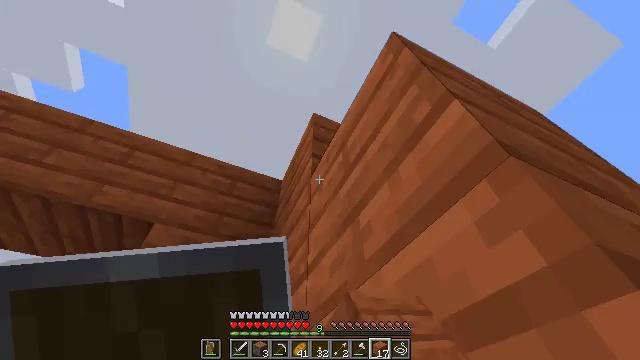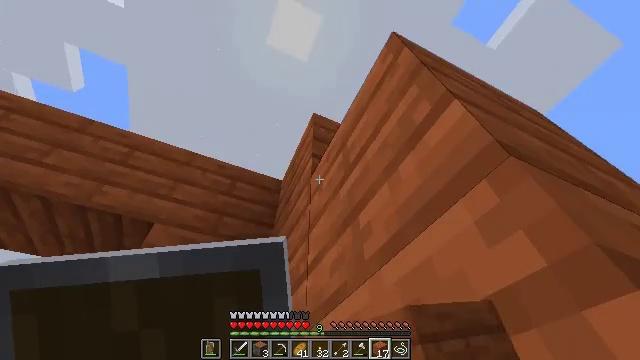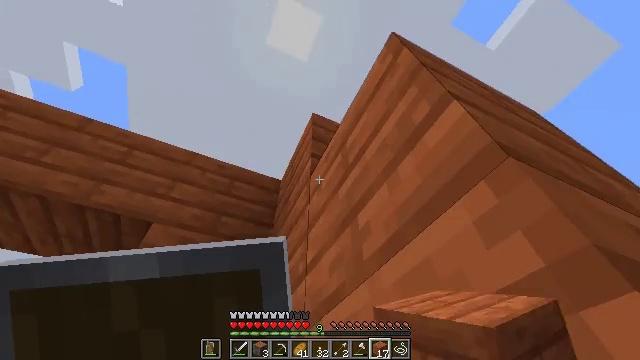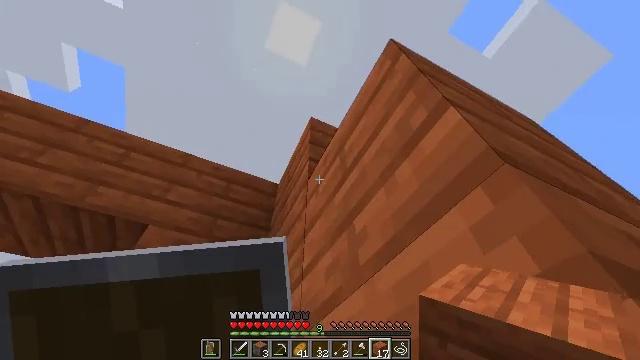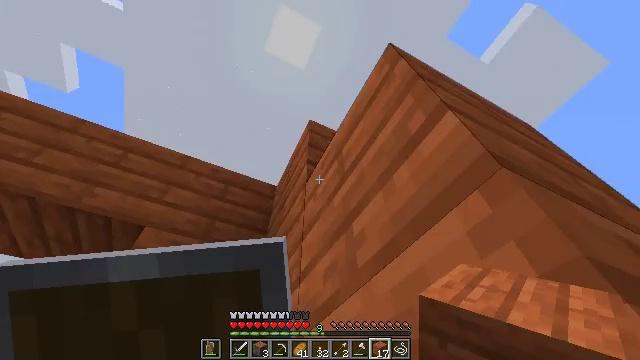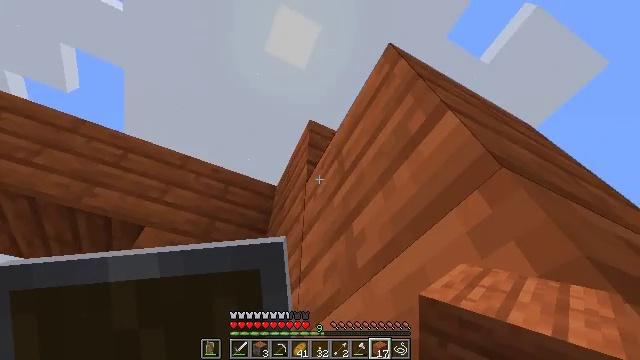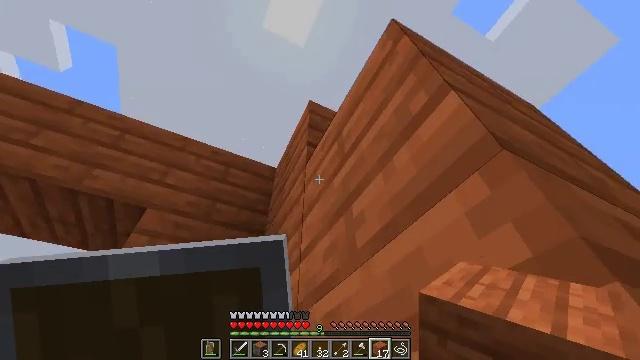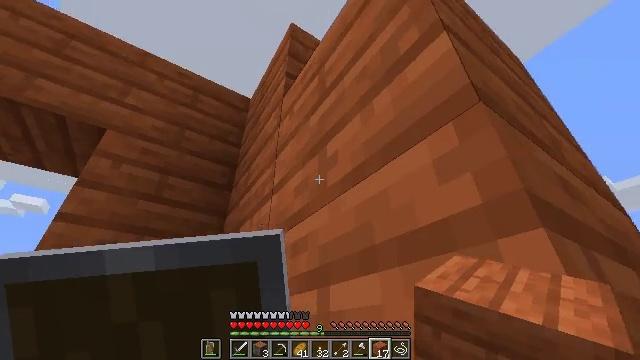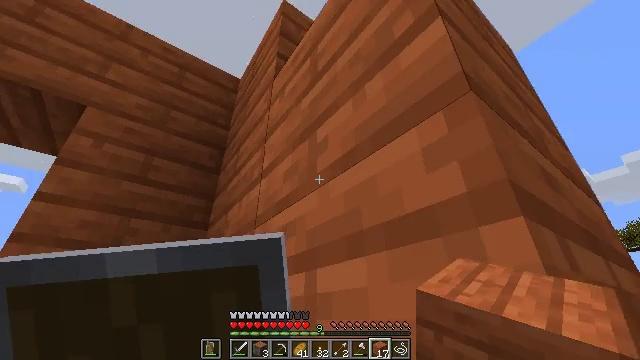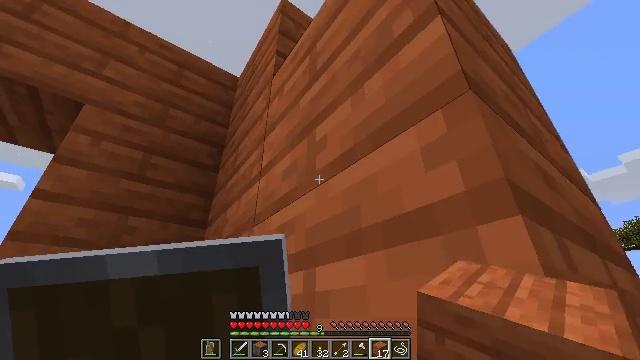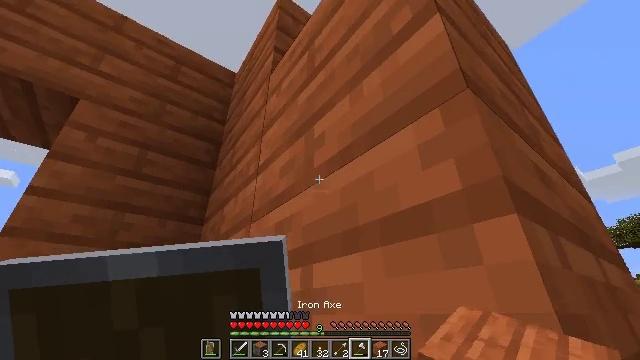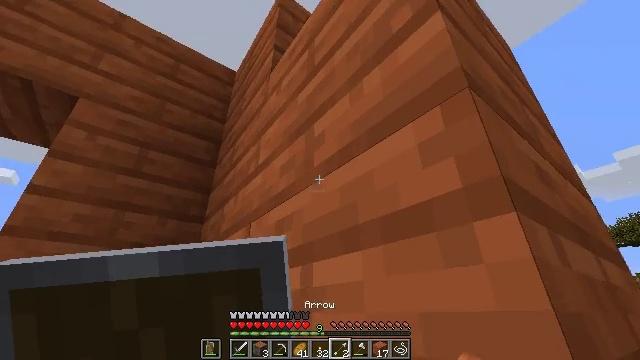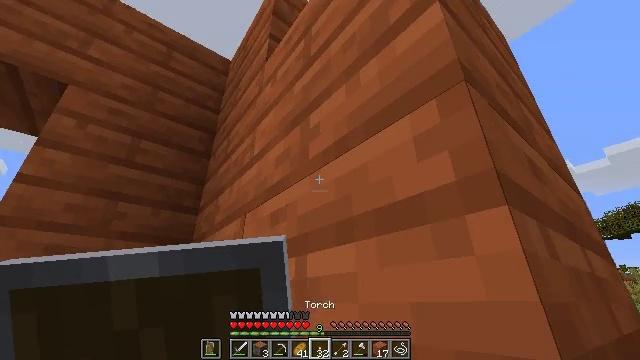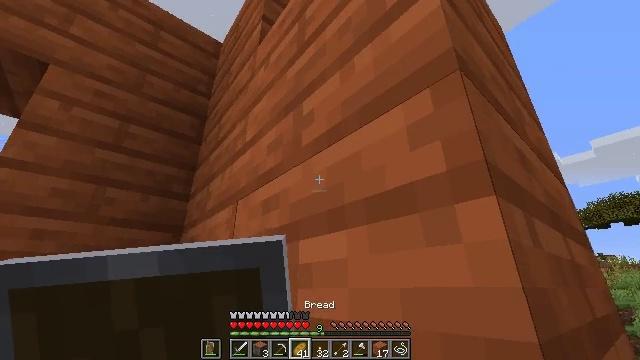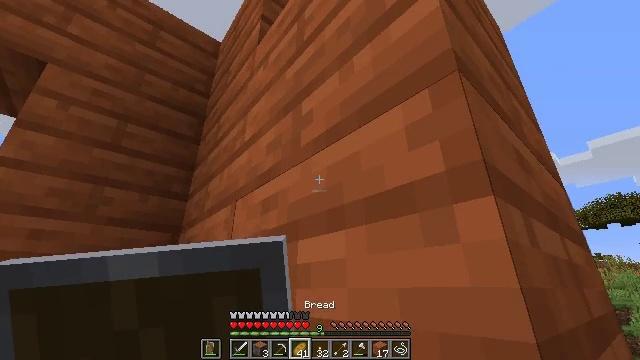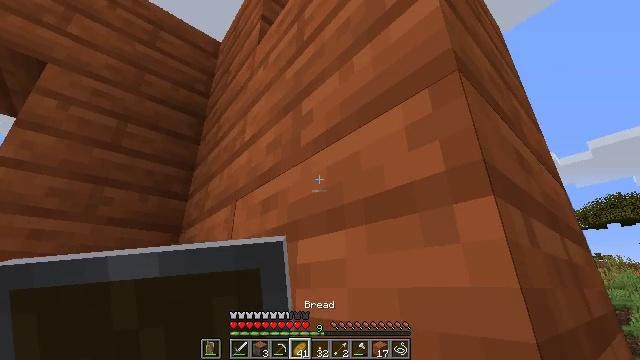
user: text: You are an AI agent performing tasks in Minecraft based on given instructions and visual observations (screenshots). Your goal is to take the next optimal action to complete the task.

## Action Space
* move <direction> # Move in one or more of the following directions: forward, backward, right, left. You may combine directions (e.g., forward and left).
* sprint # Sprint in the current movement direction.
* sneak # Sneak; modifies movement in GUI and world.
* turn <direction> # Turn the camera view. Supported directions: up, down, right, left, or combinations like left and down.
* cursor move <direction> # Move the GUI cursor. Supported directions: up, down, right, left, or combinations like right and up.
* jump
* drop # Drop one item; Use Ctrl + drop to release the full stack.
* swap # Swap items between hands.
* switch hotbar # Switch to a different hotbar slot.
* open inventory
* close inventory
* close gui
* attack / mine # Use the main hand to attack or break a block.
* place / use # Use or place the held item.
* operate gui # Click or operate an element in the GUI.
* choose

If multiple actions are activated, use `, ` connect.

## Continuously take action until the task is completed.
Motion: motion action
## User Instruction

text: Collect acacia planks from a structure.
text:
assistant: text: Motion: no_op
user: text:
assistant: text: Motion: no_op
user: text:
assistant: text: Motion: no_op
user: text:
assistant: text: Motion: no_op
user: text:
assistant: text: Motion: no_op
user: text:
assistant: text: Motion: turn down
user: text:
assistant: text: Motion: turn right and down
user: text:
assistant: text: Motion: turn right and down
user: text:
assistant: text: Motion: no_op
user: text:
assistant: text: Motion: no_op
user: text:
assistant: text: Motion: no_op
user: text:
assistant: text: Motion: turn right and down
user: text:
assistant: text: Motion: turn right and down
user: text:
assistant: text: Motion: no_op
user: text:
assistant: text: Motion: no_op
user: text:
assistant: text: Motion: no_op
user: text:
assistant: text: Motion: turn right
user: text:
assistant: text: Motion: no_op
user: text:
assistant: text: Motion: no_op
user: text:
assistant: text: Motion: no_op
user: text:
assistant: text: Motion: no_op
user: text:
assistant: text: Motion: no_op
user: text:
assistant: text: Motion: no_op
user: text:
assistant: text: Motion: no_op
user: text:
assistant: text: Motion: turn right and up
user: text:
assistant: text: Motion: turn right and up
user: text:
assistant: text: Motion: no_op
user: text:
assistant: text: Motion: no_op
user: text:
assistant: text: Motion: no_op
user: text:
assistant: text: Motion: attack / mine